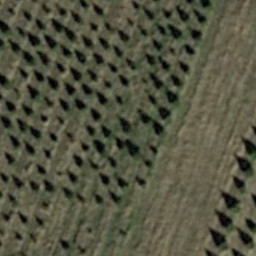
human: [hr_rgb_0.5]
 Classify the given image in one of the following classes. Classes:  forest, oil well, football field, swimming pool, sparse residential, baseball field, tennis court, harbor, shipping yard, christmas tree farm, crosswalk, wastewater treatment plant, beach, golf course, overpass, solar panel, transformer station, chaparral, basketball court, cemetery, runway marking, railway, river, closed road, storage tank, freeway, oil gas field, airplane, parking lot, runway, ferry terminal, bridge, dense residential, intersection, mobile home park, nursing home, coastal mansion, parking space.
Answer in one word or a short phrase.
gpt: christmas tree farm